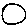
Label: circle